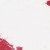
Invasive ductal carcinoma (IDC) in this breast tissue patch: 0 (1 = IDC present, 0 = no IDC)